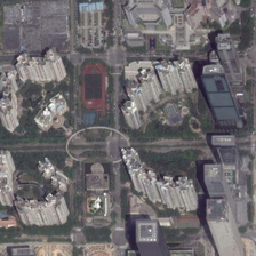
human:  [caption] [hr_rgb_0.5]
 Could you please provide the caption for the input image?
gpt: The center of the business district is the amusement park and amusement park.

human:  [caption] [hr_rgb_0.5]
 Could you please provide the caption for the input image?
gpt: An amusement park and playground in the center of the business district.

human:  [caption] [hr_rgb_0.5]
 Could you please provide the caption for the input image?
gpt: There is an amusement park and amusement park in the middle of the business district.

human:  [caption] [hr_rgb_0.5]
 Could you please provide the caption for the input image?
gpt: There are amusement parks and amusement parks in the center of the business district.

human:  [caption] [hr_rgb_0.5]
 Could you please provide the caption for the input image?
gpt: There are amusement parks and amusement parks in the center of the business district.